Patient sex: M
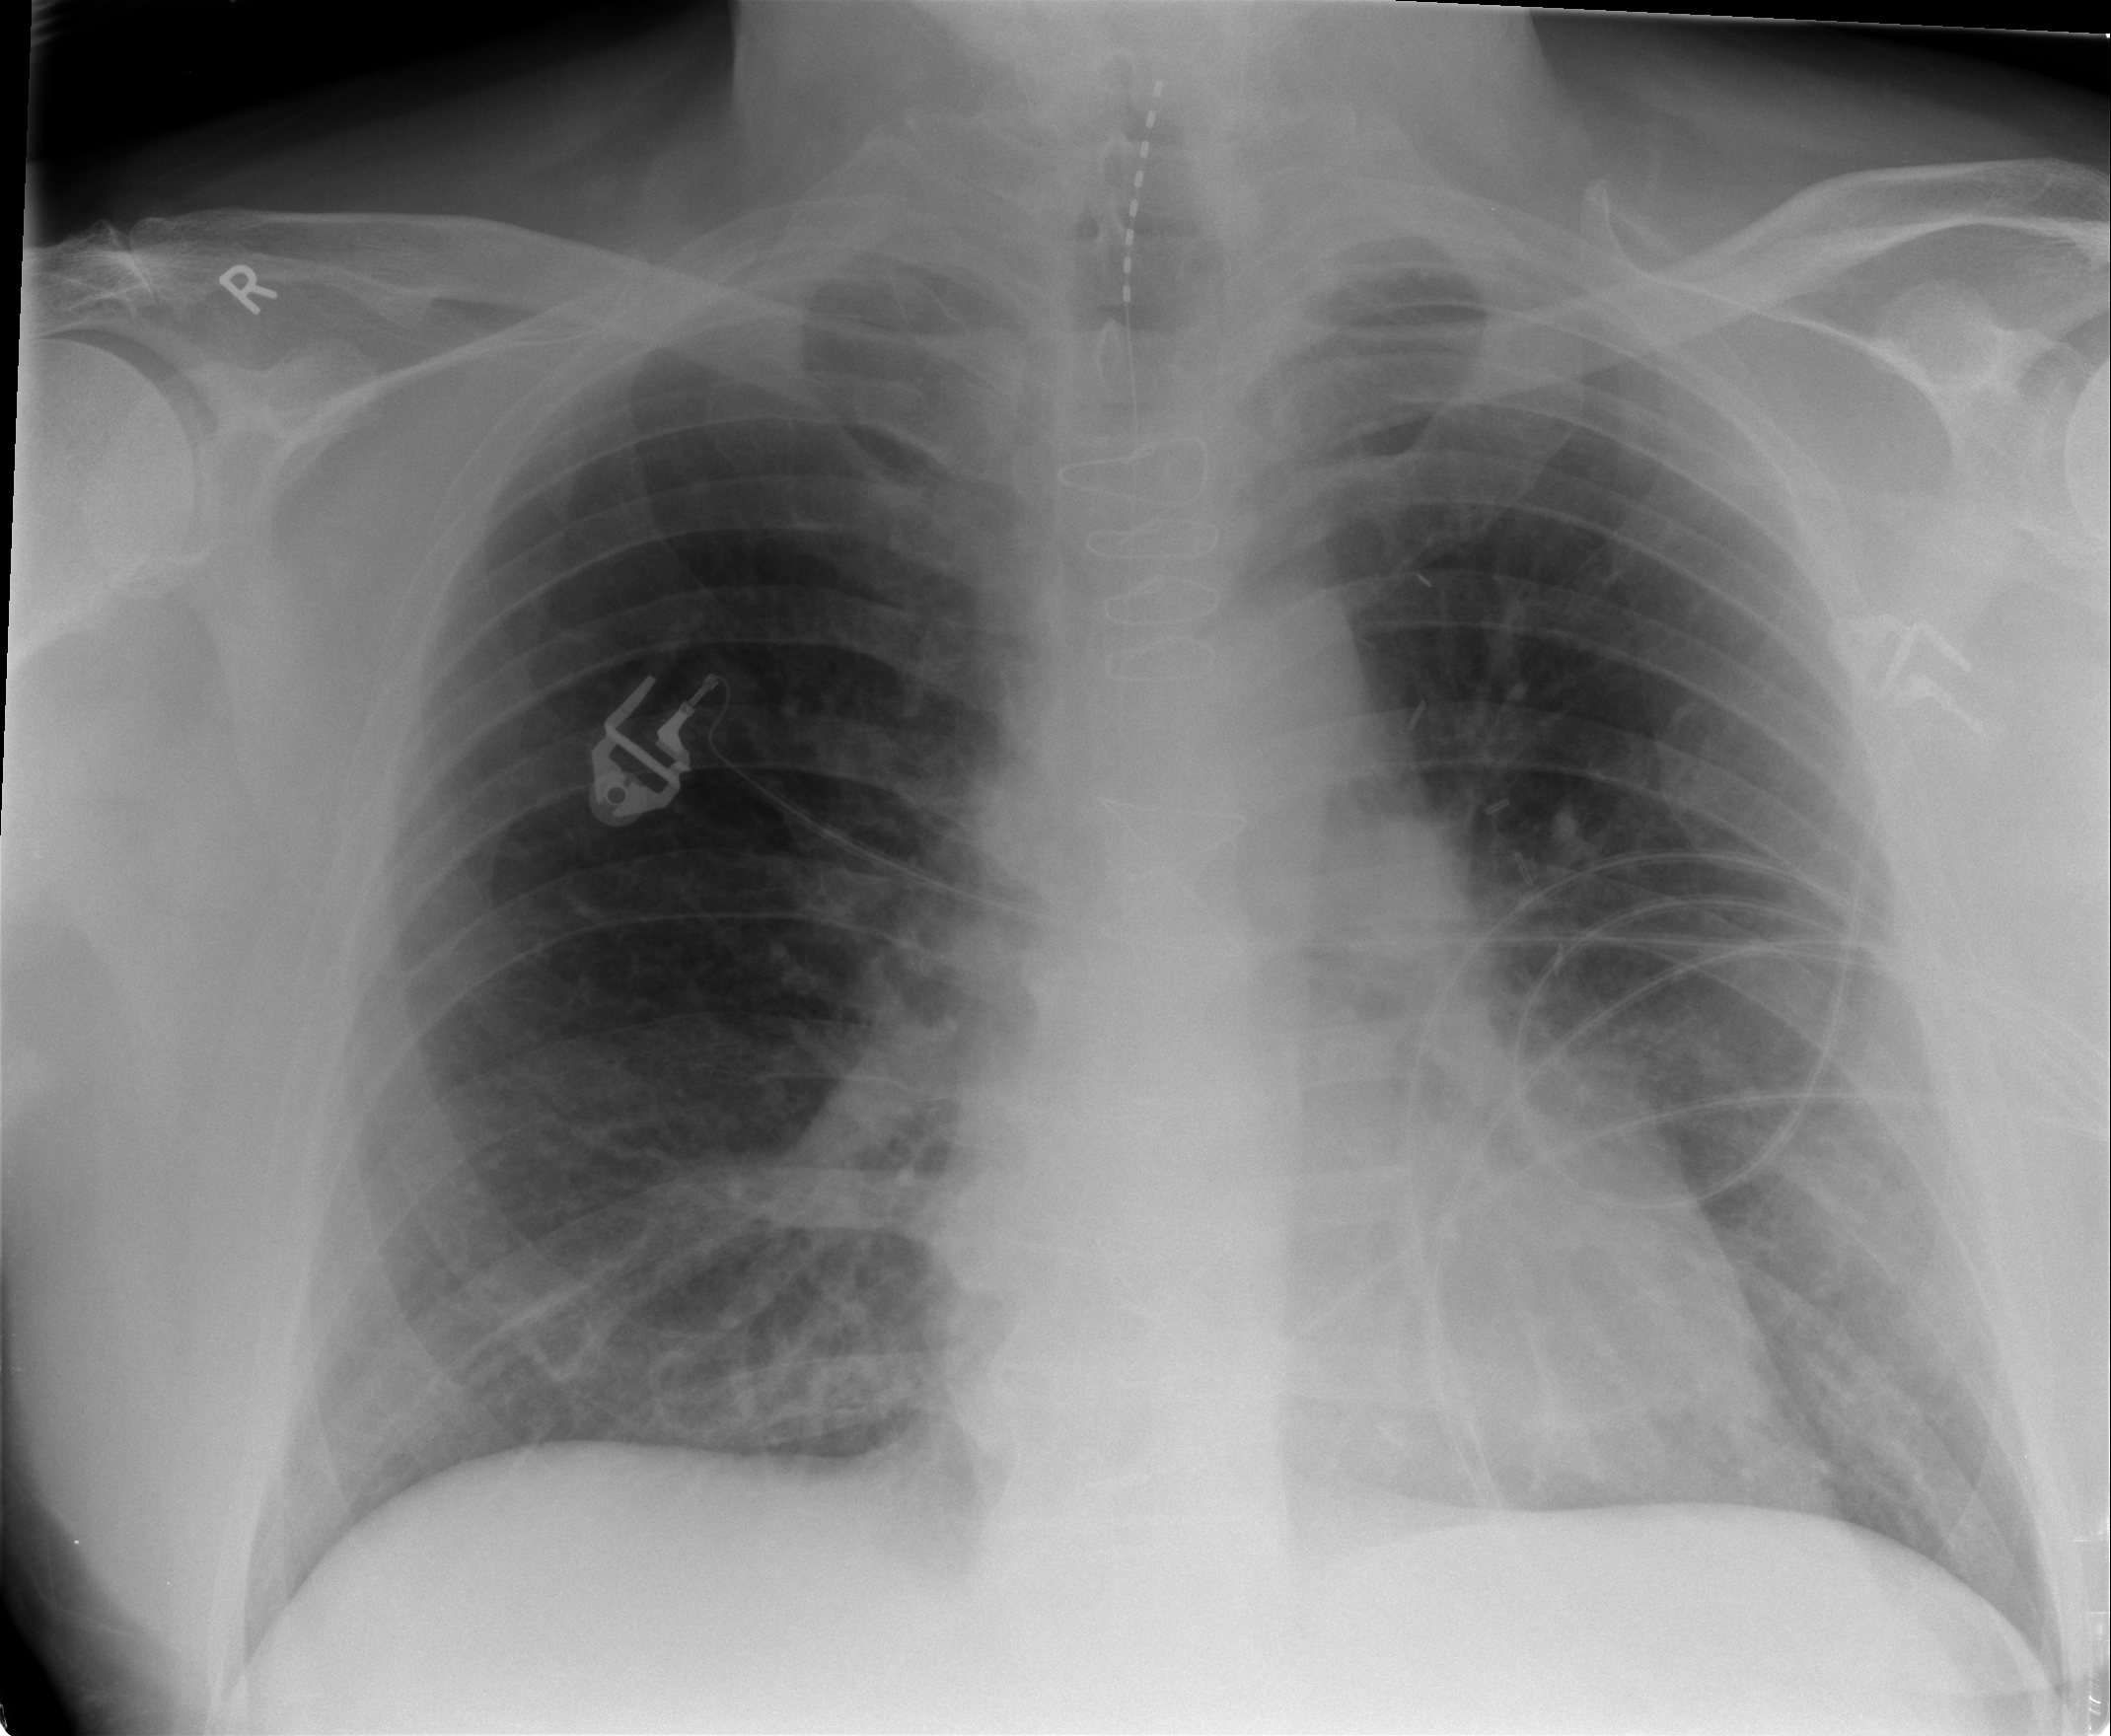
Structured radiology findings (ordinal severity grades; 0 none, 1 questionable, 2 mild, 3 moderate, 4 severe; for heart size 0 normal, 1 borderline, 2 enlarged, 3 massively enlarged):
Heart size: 1
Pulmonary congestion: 0
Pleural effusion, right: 0
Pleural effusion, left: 0
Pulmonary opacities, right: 0
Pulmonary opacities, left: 0
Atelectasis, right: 2
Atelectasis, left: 2